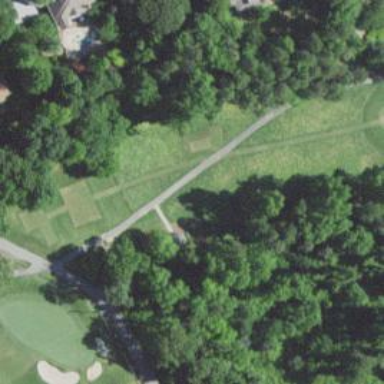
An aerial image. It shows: Area with grass used as rough in golf course.